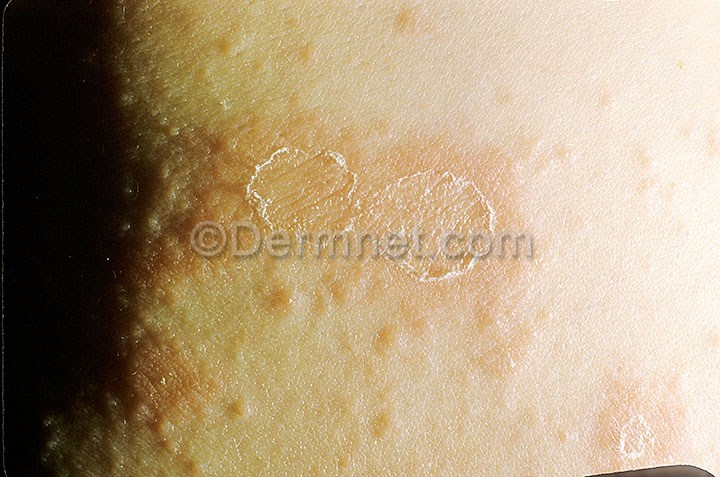
Disease: Psoriasis pictures Lichen Planus and related diseases